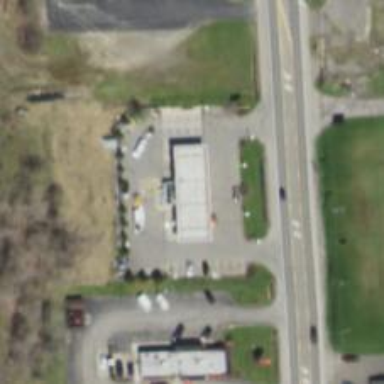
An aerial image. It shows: Convenience shop.